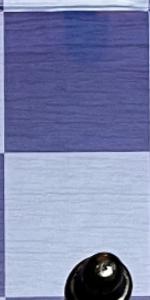
Label: Empty